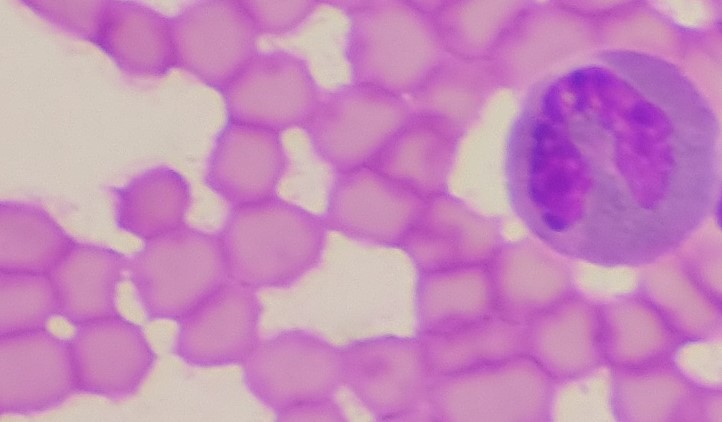
White blood cell type: Eosinophil